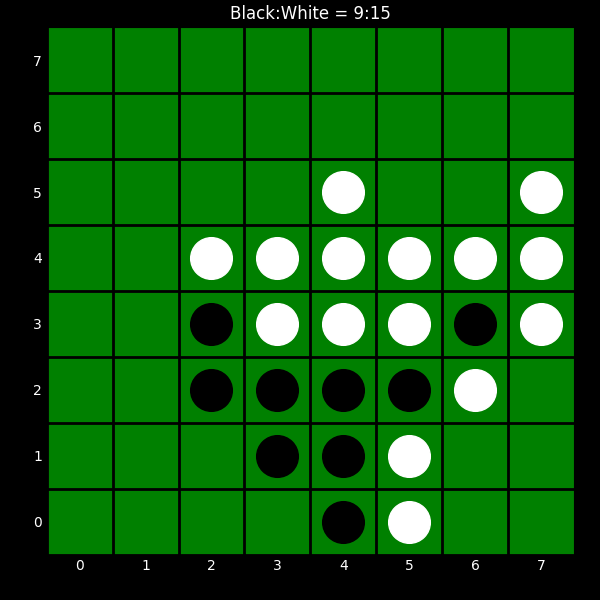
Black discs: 9
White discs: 15